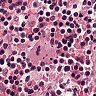
Metastatic tissue present: no